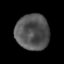
Tissue: skin
Cell type: Epithelial cells
Senescence score: 0.8097
Nuclear area (px): 1171
Mean DAPI intensity: 84.409